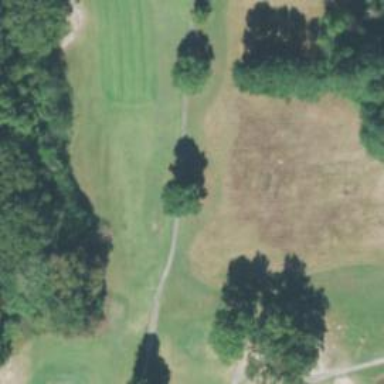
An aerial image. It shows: Path for both roads and golfers.